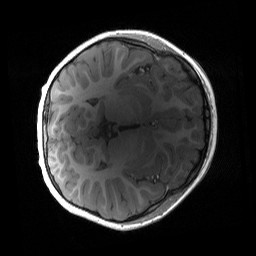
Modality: T1w
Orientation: axial
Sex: male
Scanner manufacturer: siemens
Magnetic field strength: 3 T
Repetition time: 1.9 s
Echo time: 0.00243 s